Question: I am trying to scale the webview to the size of the screen , but I have failed at it .. I have tried lots of combinations but none of them worked for me .What am I missing in that code ? Any help is greatly appreciated.
'''
package com.example.images;
import android.app.Activity;
import android.os.Bundle;
import android.webkit.WebView;
public class MainActivity extends Activity {
private WebView webView;
@Override
public void onCreate(Bundle savedInstanceState) {
super.onCreate(savedInstanceState);
setContentView(R.layout.main);
webView = (WebView) findViewById(R.id.webview_compontent);
String r="<meta name="viewport" content="width=device-width, initial-scale=1.0,target-densityDpi=device-dpi">";
String s="<html><head>"+"<style>body{margin:0; }</style>" +r+"</head>" +"<body>"+
"<IMG src="+ ""http://46.20.150.55/member/Resimler/kampanya/195/314/blackmakas1.jpg">" +
"<DIV style="Z-INDEX: 1; POSITION: absolute; TEXT-ALIGN: center; BACKGROUND-COLOR: white;" +
"WIDTH: 80px; TOP: 137px; LEFT: 121px">564524</DIV>"+"</body><html>";
webView.setBackgroundColor(0);
webView.setBackgroundResource(R.drawable.android);
webView.loadData(s, "text/html","UTF-8");
//doesn't work
/*webView.getSettings().setLoadWithOverviewMode(true);
webView.getSettings().setUseWideViewPort(true);
try {
// load the url
webView.loadData(s, "text/html","UTF-8");
} catch (Exception e) {
e.printStackTrace();
} */
//doesn't work
/* webView.setInitialScale(1);
webView.getSettings().setLoadWithOverviewMode(true);
webView.getSettings().setUseWideViewPort(true);
webView.getSettings().setJavaScriptEnabled(true);
*/
//doesn't work
/* String p="<html><head>"+"<style>body{margin:0; }</style>" +r+"</head>" +"<body>"+
"<IMG src="+ ""http://46.20.150.55/member/Resimler/kampanya/195/314/blackmakas1.jpg">" +
"<DIV style="Z-INDEX: 1; POSITION: absolute; TEXT-ALIGN: center; BACKGROUND-COLOR: white;" +
"WIDTH: 80px; TOP: 137px; LEFT: 121px">564524</DIV>"+"</body><html>";
webView.loadData(p, "text/html","UTF-8");
webView.getSettings().setJavaScriptEnabled(true);
webView.getSettings().setLoadWithOverviewMode(true);
webView.getSettings().setUseWideViewPort(true);
webView.setScrollBarStyle(WebView.SCROLLBARS_OUTSIDE_OVERLAY);
webView.setScrollbarFadingEnabled(false); */
} }
'''
Here is main.xml
'''
<?xml version="1.0" encoding="utf-8"?>
<LinearLayout xmlns:android="http://schemas.android.com/apk/res/android"
android:orientation="vertical"
android:layout_width="fill_parent"
android:layout_height="fill_parent"
>
<WebView
android:id="@+id/webview_compontent"
android:layout_width="fill_parent"
android:layout_height="fill_parent"
/>
</LinearLayout>
'''
And here is manifest file
'''
<manifest xmlns:android="http://schemas.android.com/apk/res/android"
package="com.example.images"
android:versionCode="1"
android:versionName="1.0" >
<uses-sdk
android:minSdkVersion="8"
android:targetSdkVersion="15" />
'''
'''
<application
android:icon="@drawable/ic_launcher"
android:label="@string/app_name"
android:theme="@style/AppTheme" >
<activity
android:name=".MainActivity"
android:label="@string/title_activity_main" >
<intent-filter>
<action android:name="android.intent.action.MAIN" />
<category android:name="android.intent.category.LAUNCHER" />
</intent-filter>
</activity>
</application>
'''
(Editted)
The webpage I get is :
This is the page that I get .. What I want is to fit that advertisement image to all the screen.

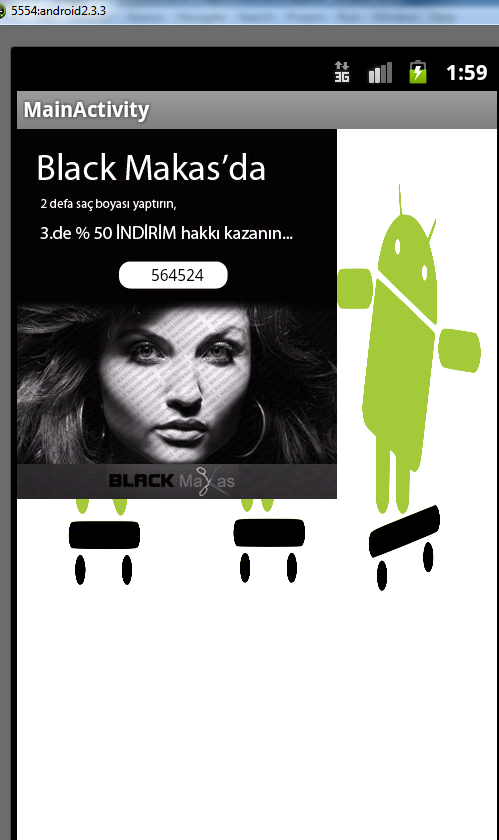
Answer: The problem is your webwiew is fullscreen but blackmakas is not. 'webView.setBackgroundResource(R.drawable.android);' this line shows that you have the fullscreen. The problem is in your html.